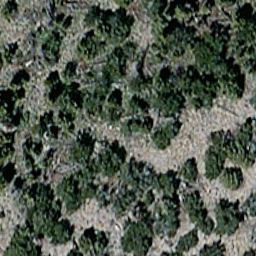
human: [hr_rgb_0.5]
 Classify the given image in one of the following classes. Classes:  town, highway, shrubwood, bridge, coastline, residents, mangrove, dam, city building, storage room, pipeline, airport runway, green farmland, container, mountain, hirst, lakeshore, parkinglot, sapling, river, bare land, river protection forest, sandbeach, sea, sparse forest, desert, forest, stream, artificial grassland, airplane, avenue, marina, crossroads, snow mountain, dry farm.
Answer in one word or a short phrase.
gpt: sparse forest